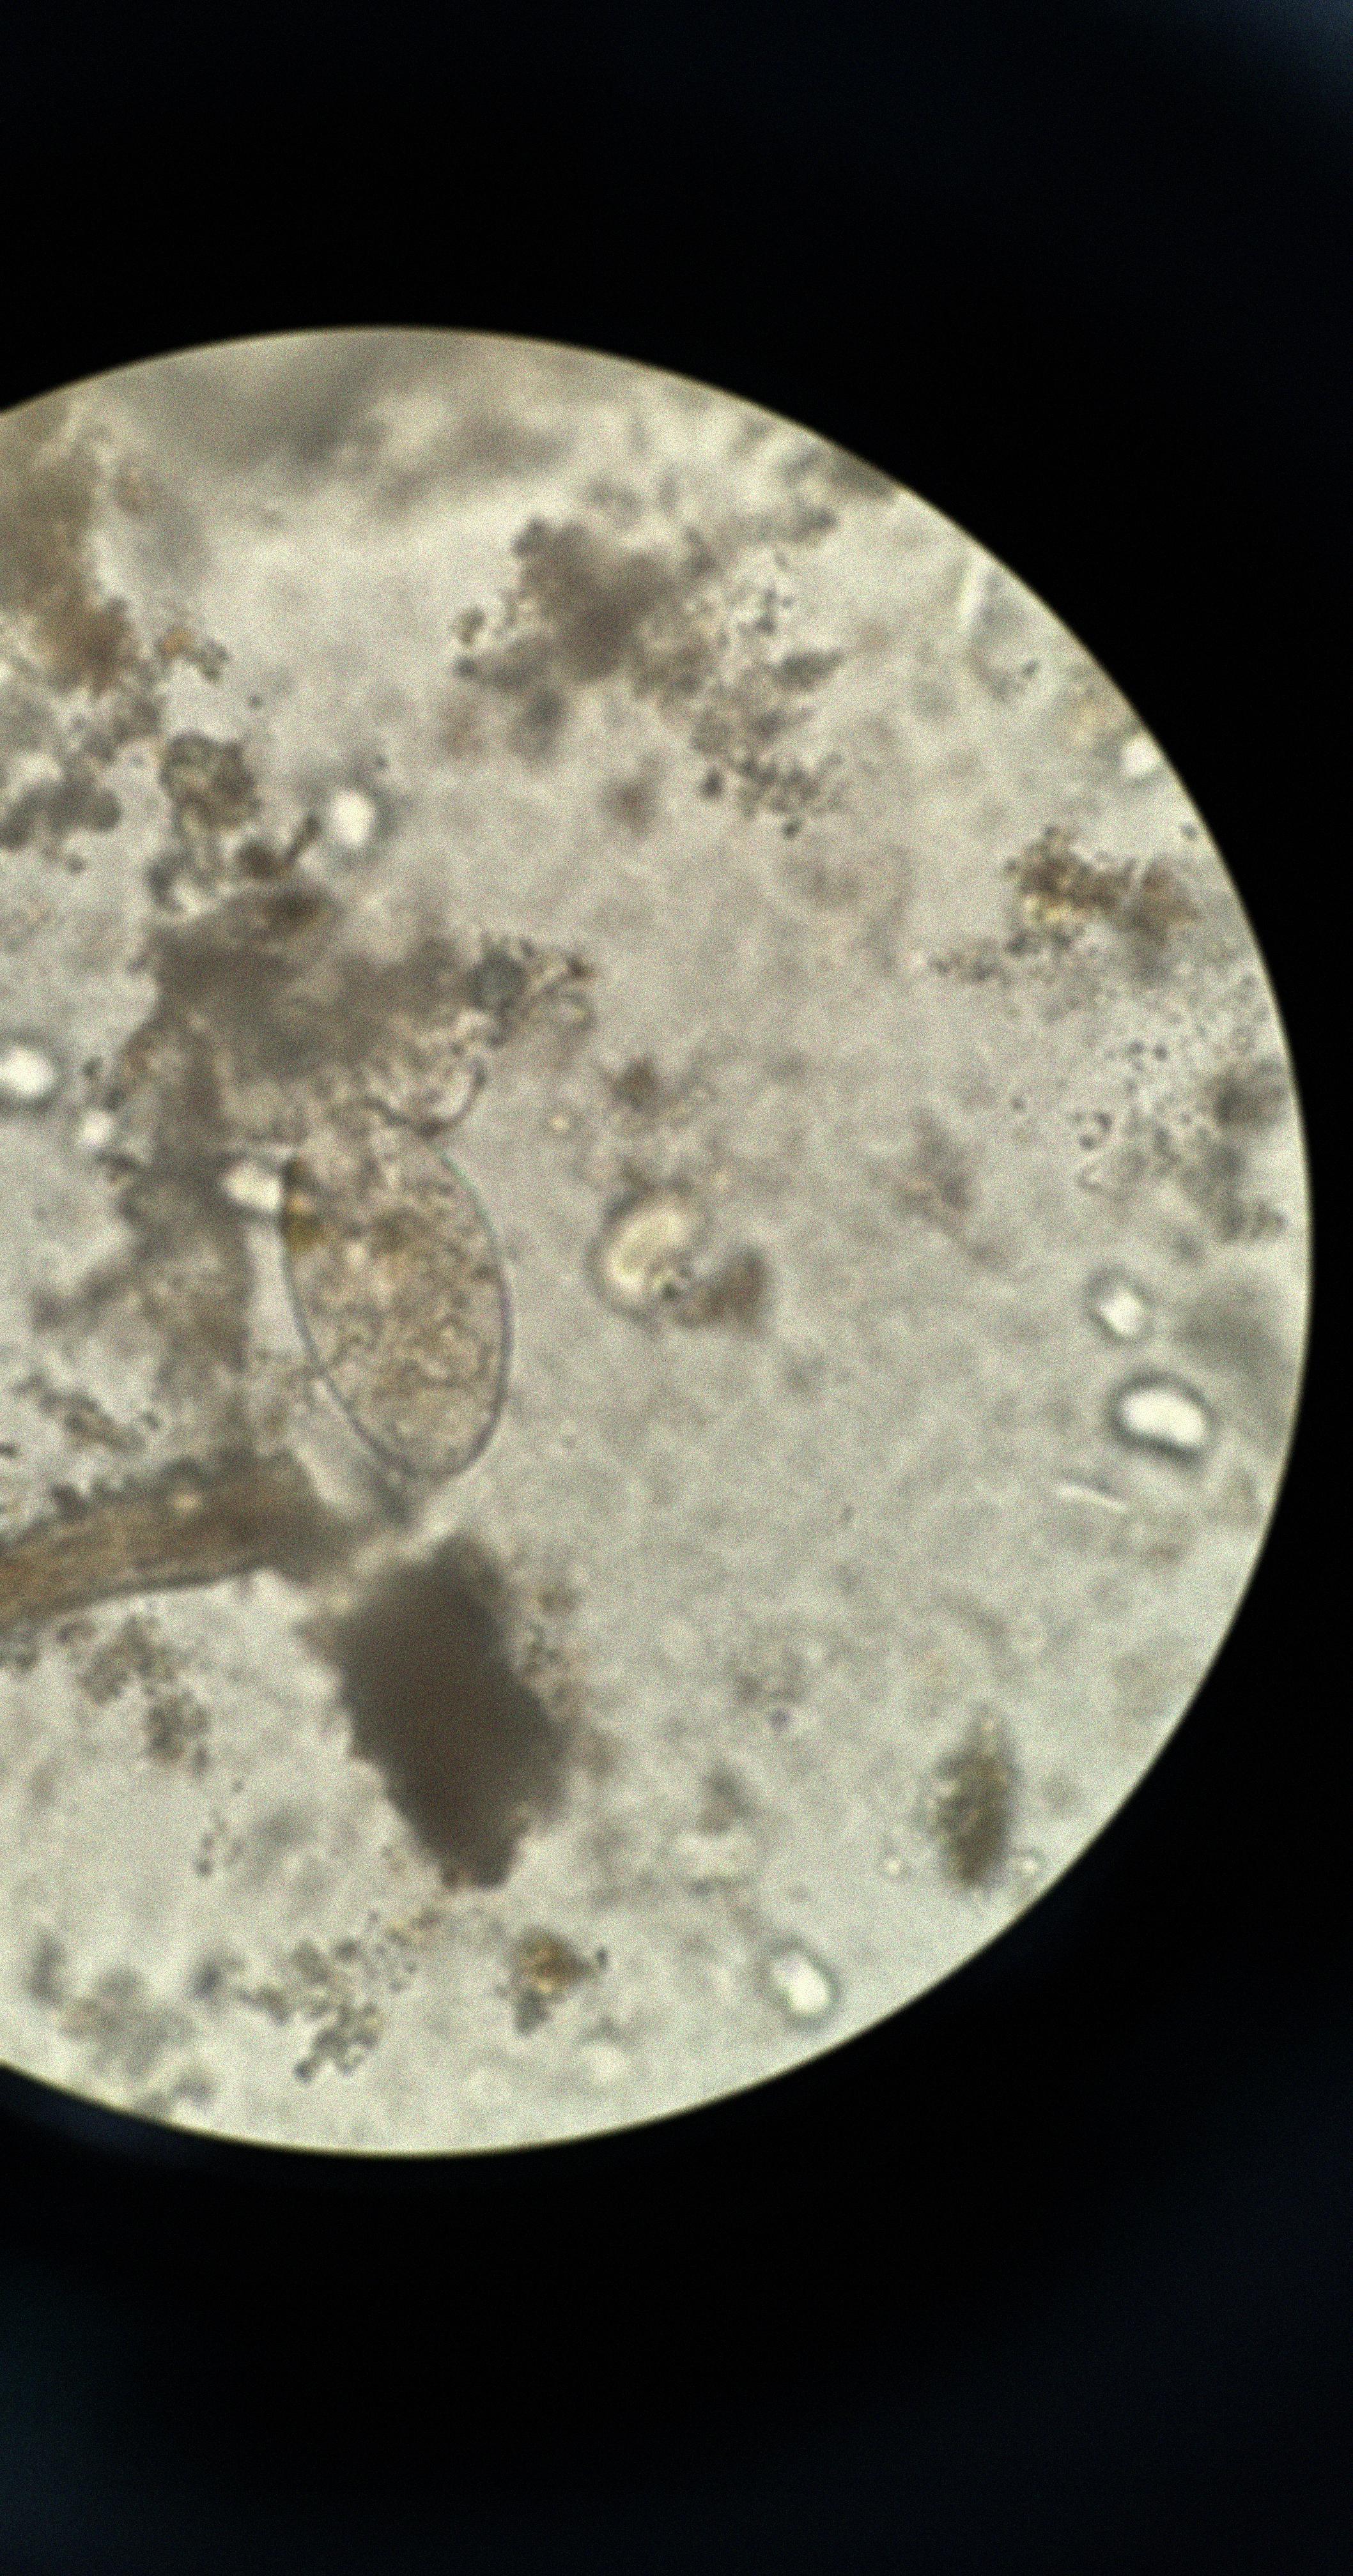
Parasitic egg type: Fasciolopsis buski